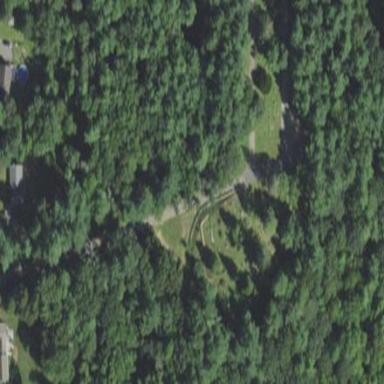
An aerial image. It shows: Cemetery with historical significance.